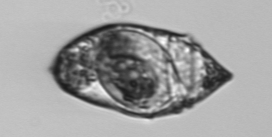
Label: Gyrodinium